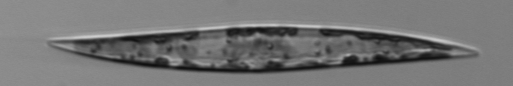
Label: Pleurosigma